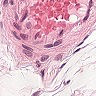
Metastatic tissue present: no